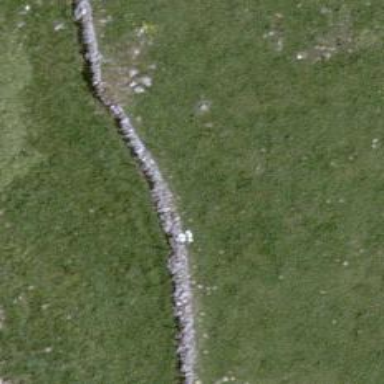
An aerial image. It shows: Wall is shown in the image.